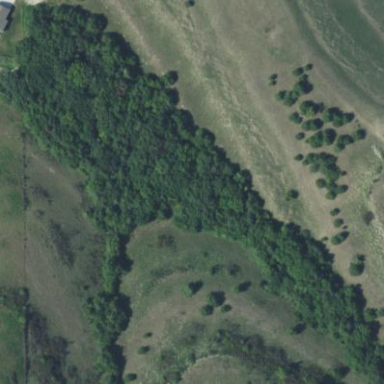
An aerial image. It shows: Beautiful woodland area.